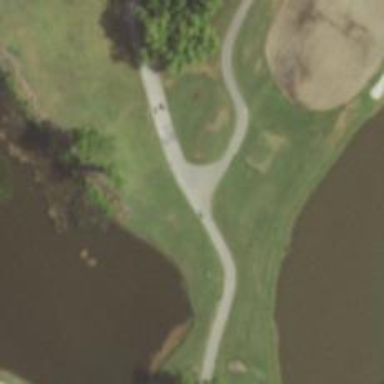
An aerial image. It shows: Service road designated as golf cart path.